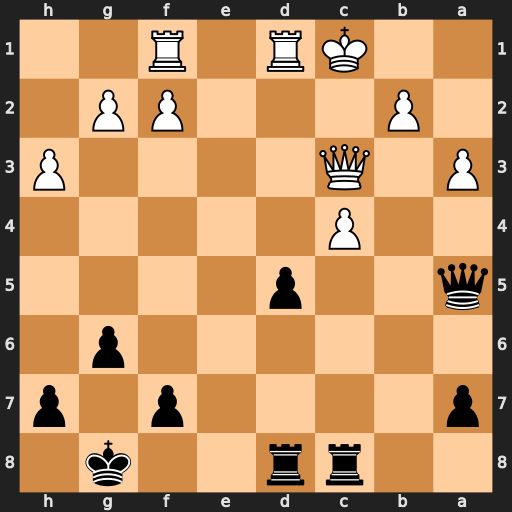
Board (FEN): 2rr2k1/p4p1p/6p1/q2p4/2P5/P1Q4P/1P3PP1/2KR1R2
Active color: b
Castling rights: -
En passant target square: -
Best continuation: Rxc4 Qxc4 dxc4